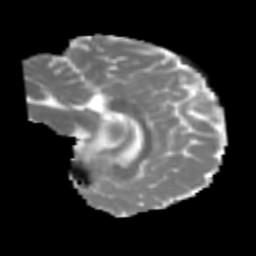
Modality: MD
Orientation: sagittal
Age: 23
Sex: male
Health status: healthy